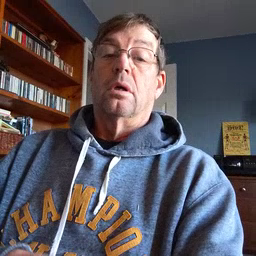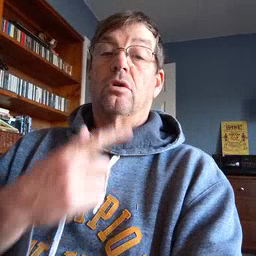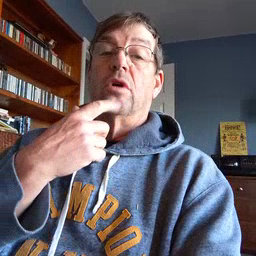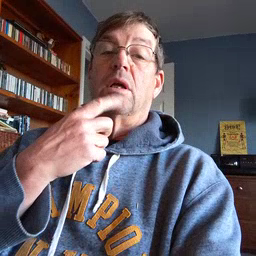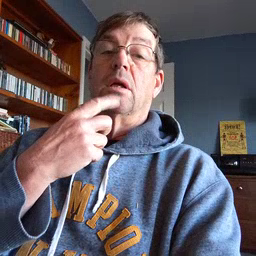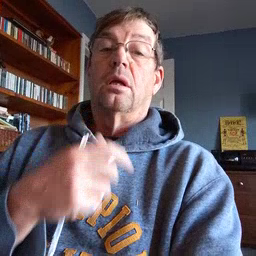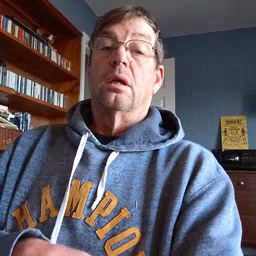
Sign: red